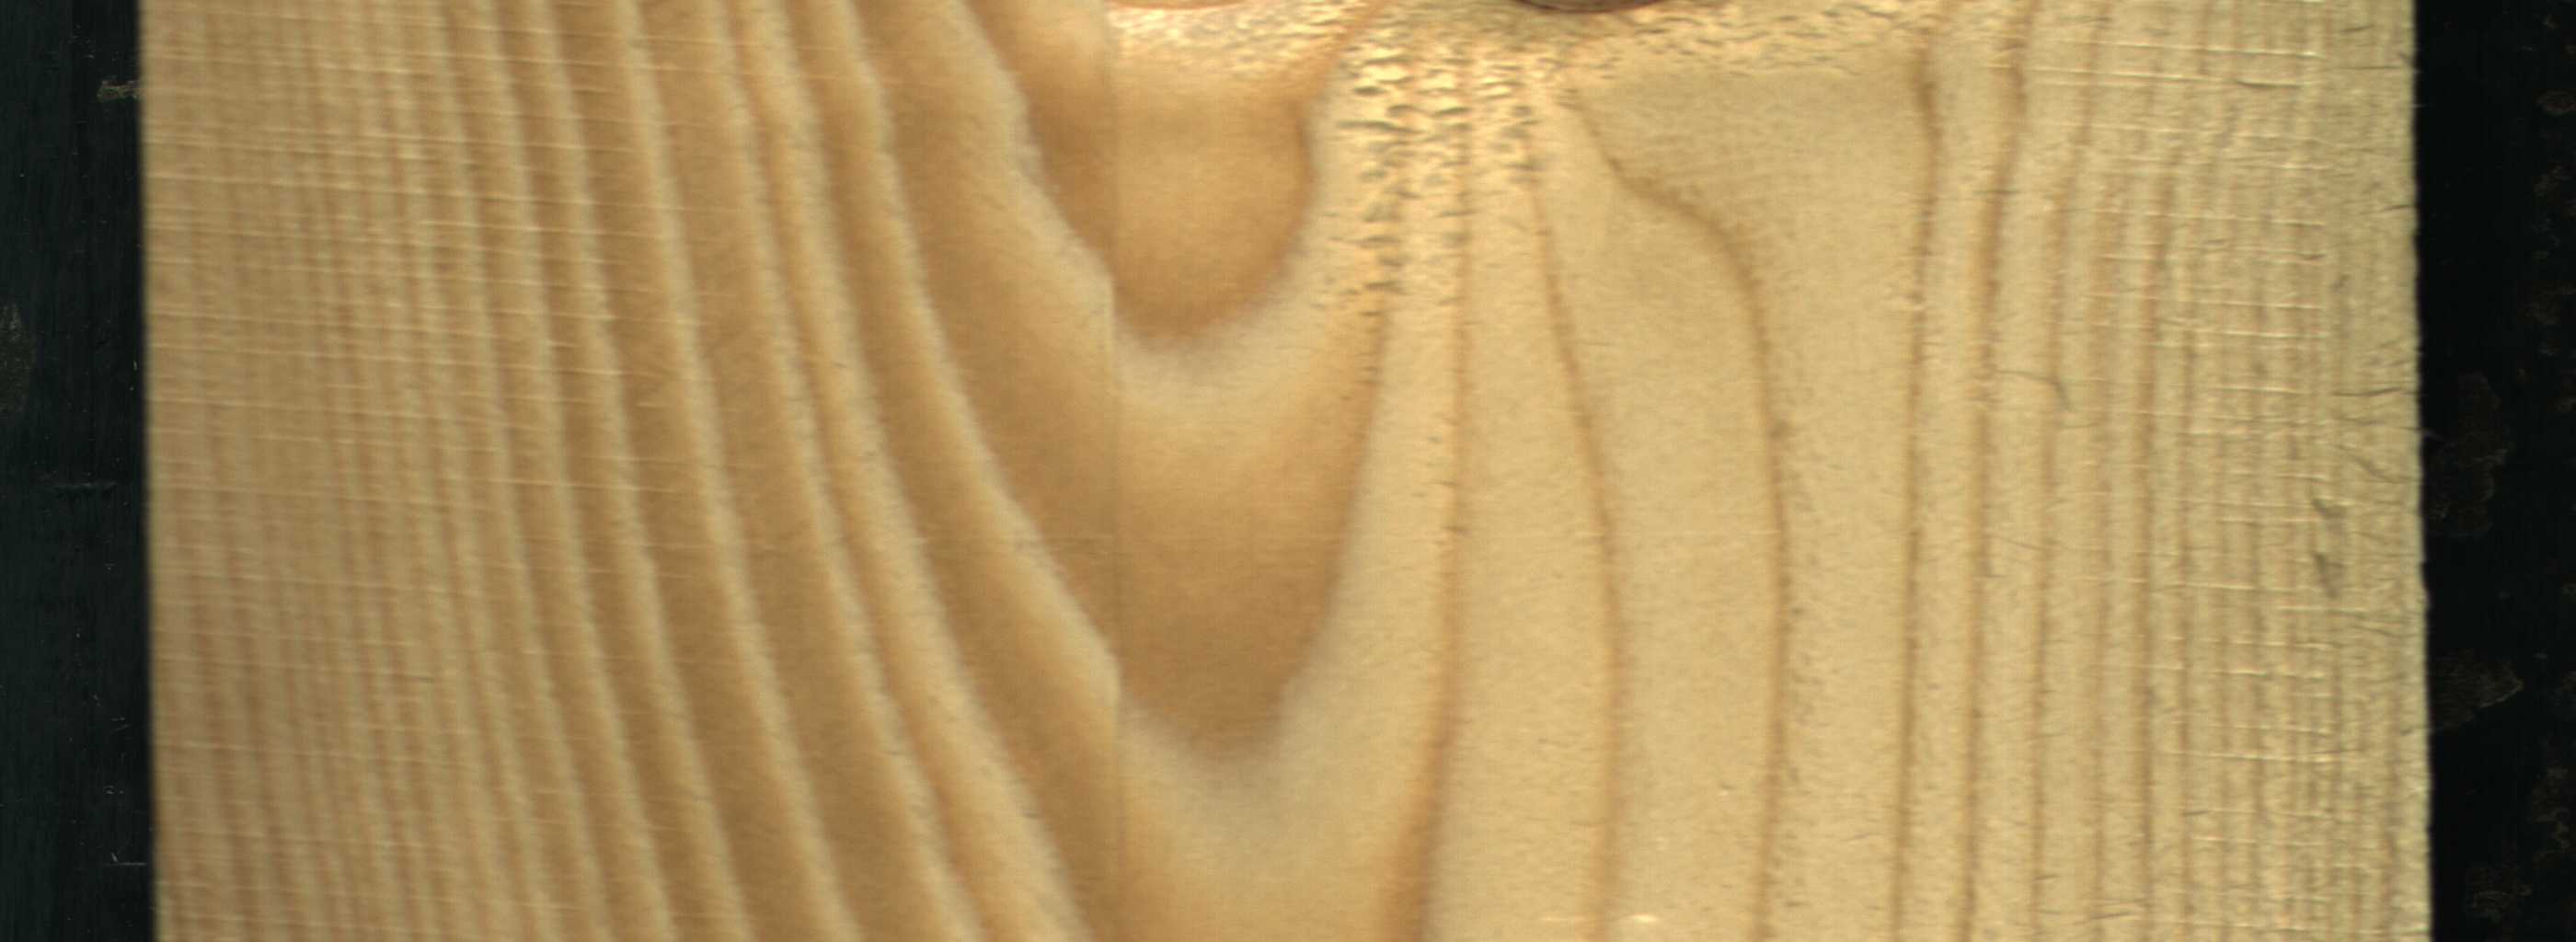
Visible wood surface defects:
Live_Knot